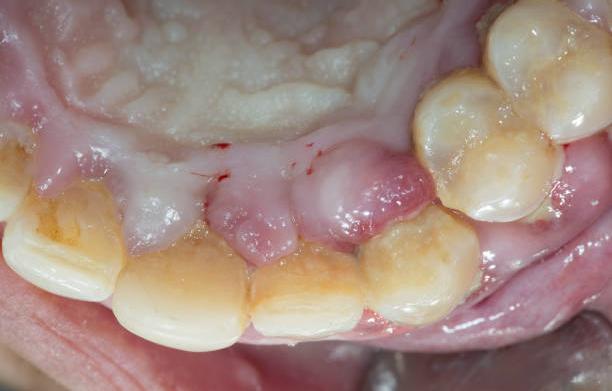
Condition: Gingivitis